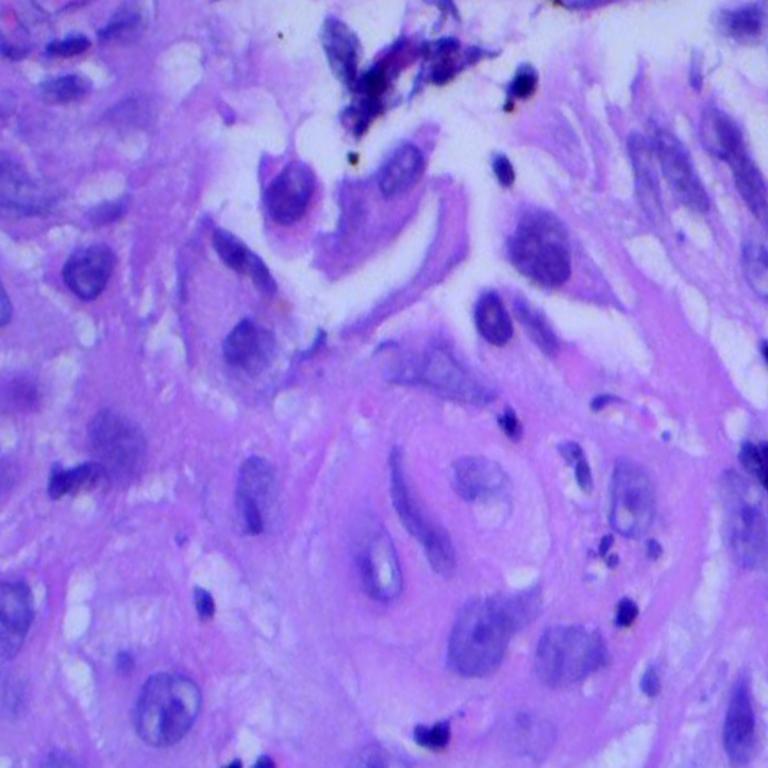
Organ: lung
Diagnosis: squamous carcinomas